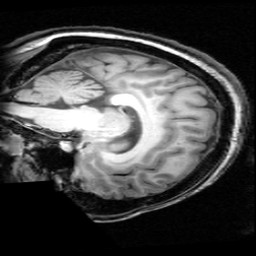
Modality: T1w
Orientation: sagittal
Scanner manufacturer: ge
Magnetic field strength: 3 T
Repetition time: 0.01222 s
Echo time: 0.005176 s